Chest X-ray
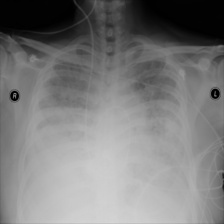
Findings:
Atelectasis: negative
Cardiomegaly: negative
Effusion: positive
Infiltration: positive
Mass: negative
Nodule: negative
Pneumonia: negative
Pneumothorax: negative
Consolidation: negative
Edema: negative
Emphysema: negative
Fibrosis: negative
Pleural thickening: negative
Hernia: negative